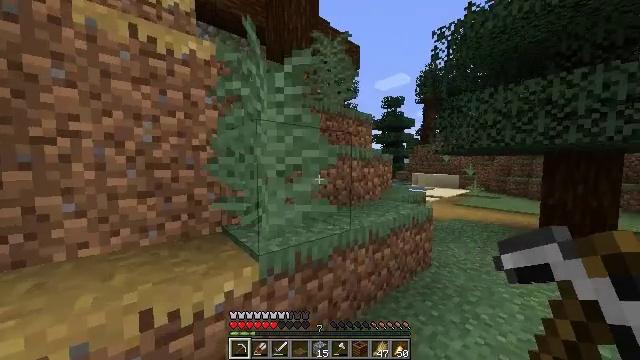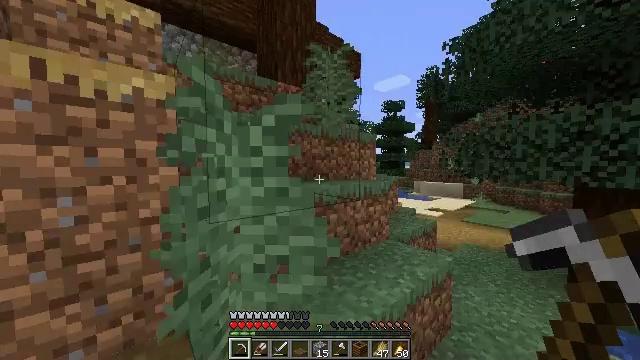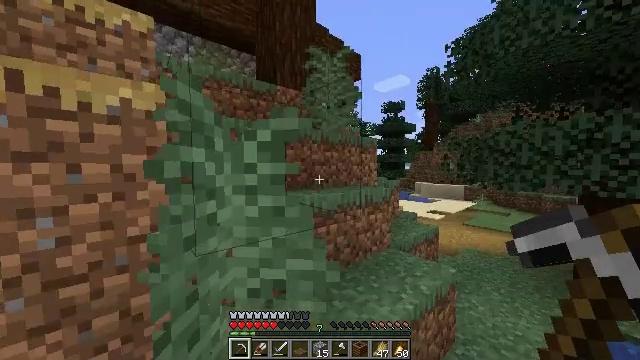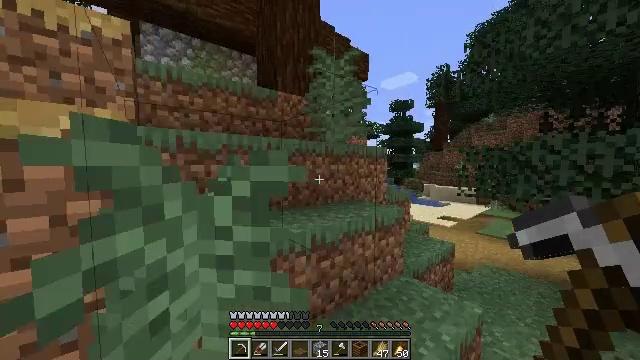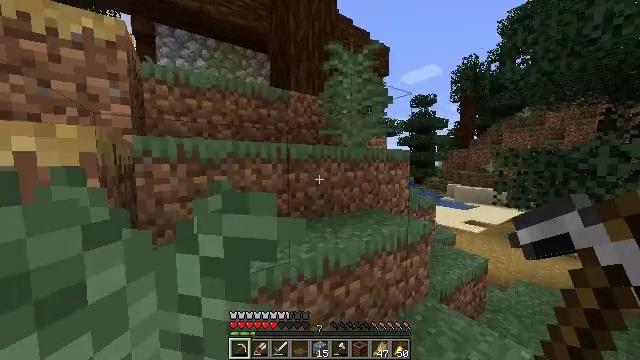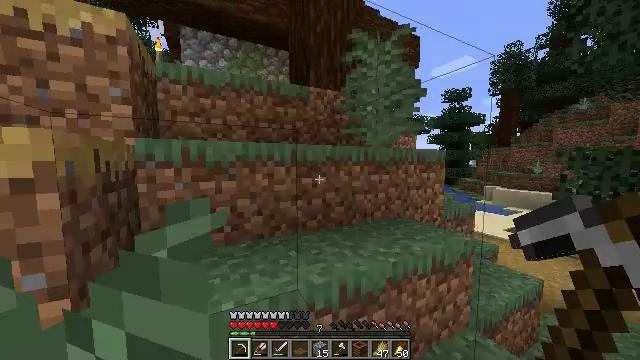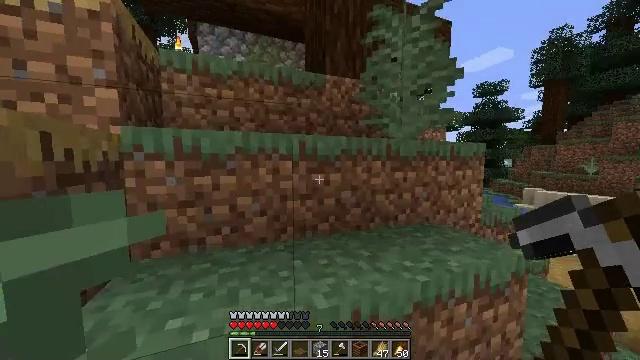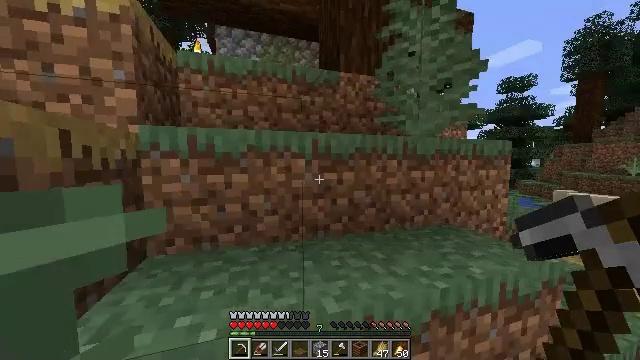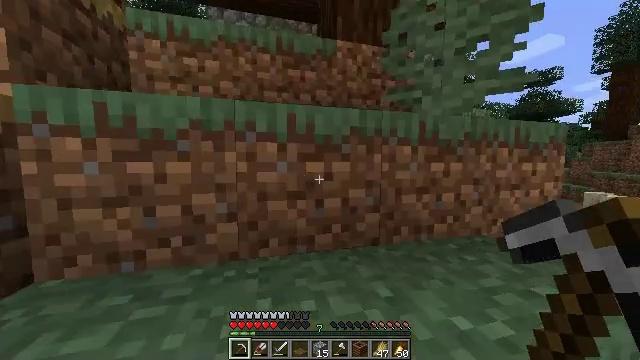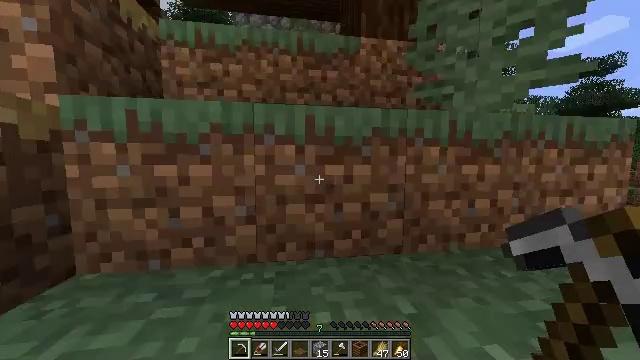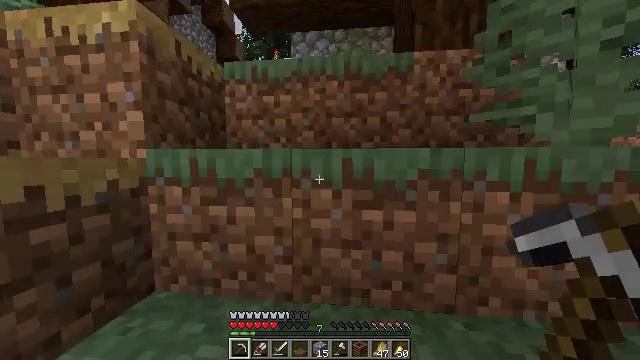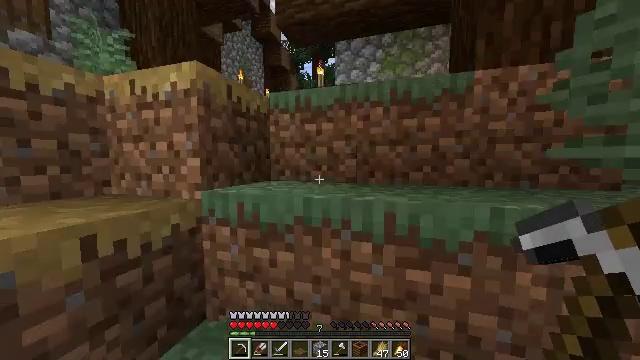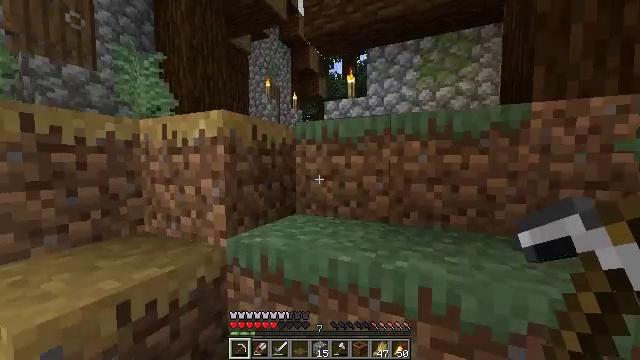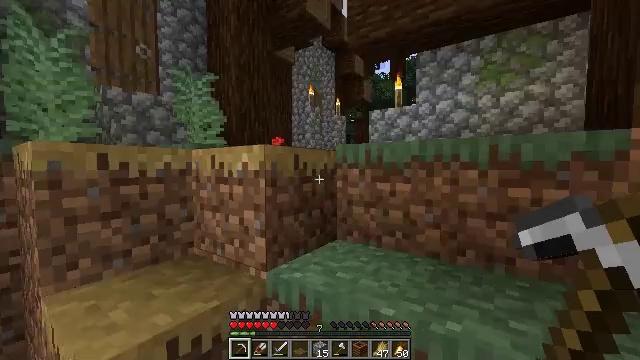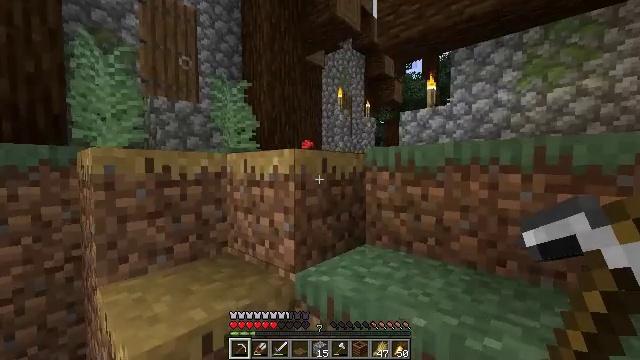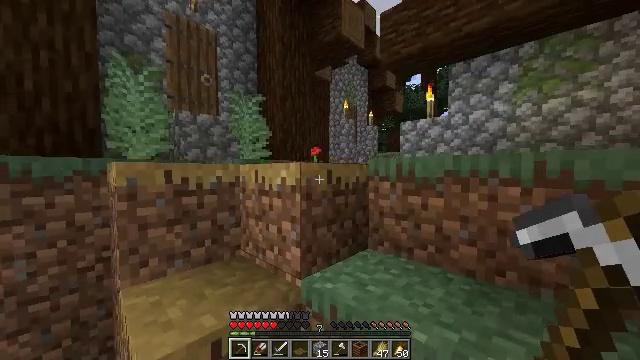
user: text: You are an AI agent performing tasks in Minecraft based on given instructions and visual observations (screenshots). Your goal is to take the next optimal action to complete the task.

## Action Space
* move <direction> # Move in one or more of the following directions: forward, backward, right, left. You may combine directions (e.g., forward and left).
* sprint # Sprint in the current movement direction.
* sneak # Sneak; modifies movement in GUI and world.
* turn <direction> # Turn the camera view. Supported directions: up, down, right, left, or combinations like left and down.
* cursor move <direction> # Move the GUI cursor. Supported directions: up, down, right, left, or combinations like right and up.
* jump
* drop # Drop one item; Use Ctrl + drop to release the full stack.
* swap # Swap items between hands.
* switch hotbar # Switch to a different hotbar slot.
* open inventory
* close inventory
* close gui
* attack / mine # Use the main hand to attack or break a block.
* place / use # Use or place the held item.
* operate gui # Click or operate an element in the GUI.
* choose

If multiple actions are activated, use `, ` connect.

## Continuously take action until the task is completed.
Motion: motion action
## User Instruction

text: Break the cauldron to collect it.
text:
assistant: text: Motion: move forward, sprint, jump
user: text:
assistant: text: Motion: move forward, jump
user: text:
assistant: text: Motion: move forward, turn left, jump
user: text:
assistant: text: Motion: move forward, turn left, jump
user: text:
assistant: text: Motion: move forward, turn left, jump
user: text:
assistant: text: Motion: move forward, turn left, jump
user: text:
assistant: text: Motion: move forward, turn left, jump
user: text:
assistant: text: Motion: move forward, turn left, jump
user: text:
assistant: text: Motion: move forward, turn left, jump
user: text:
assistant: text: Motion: move forward, sprint, turn left, jump
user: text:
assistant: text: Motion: move forward, sprint, turn left, jump
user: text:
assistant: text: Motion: move forward, sprint, turn left, jump
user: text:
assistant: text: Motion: move forward, sprint, turn left, jump
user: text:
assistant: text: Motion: move forward, sprint, turn left, jump
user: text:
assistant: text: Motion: move forward, turn left, jump
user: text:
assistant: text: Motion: move forward, turn left, jump
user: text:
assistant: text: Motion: move forward, turn left, jump
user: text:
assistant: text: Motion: move forward, jump
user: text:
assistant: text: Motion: move forward, jump
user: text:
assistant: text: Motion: move forward, sprint, jump
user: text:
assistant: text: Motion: move forward, sprint, turn left, jump
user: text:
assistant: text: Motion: move forward, sprint, turn left, jump
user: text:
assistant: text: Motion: move forward, sprint, turn left, jump
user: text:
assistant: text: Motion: move forward, jump
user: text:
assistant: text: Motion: move forward, jump
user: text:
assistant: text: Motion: move forward, jump
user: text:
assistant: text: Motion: move forward, jump
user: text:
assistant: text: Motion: move forward, jump
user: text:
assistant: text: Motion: move forward, sprint, jump
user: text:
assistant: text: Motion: move forward, sprint, turn left, jump